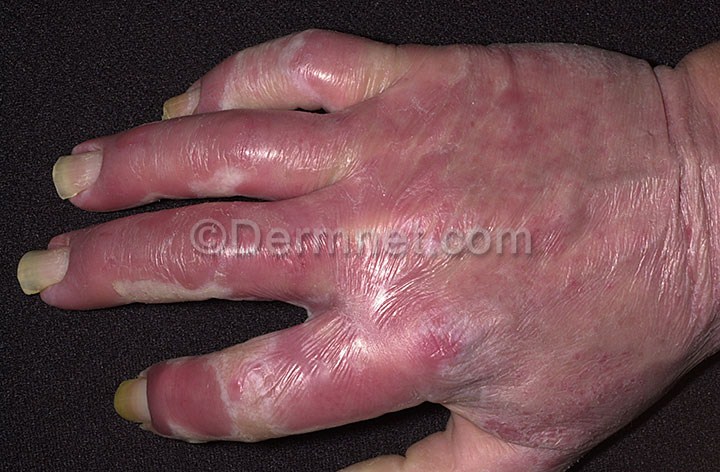
Disease: Psoriasis pictures Lichen Planus and related diseases